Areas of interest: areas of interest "Scenic Spot"
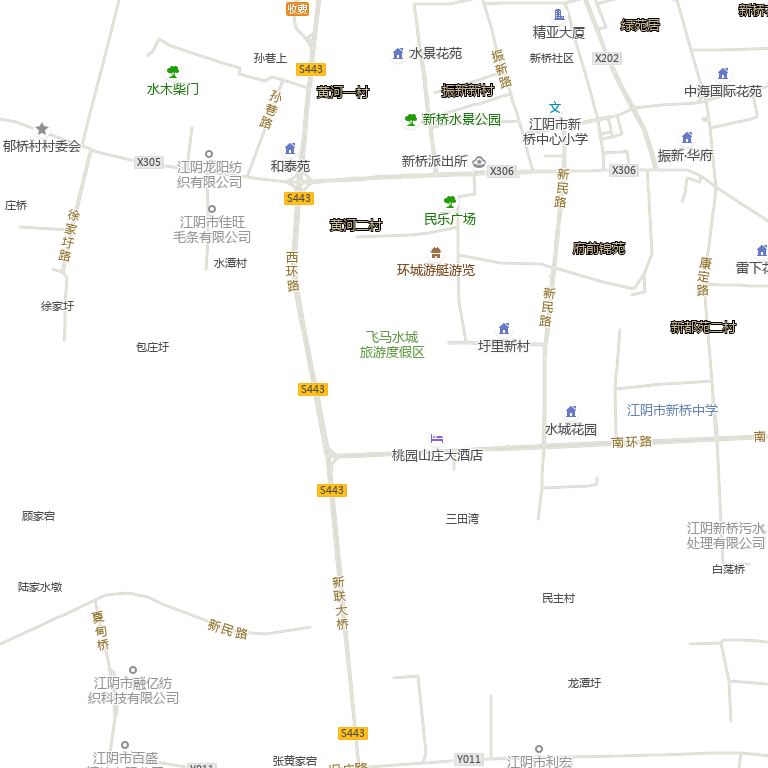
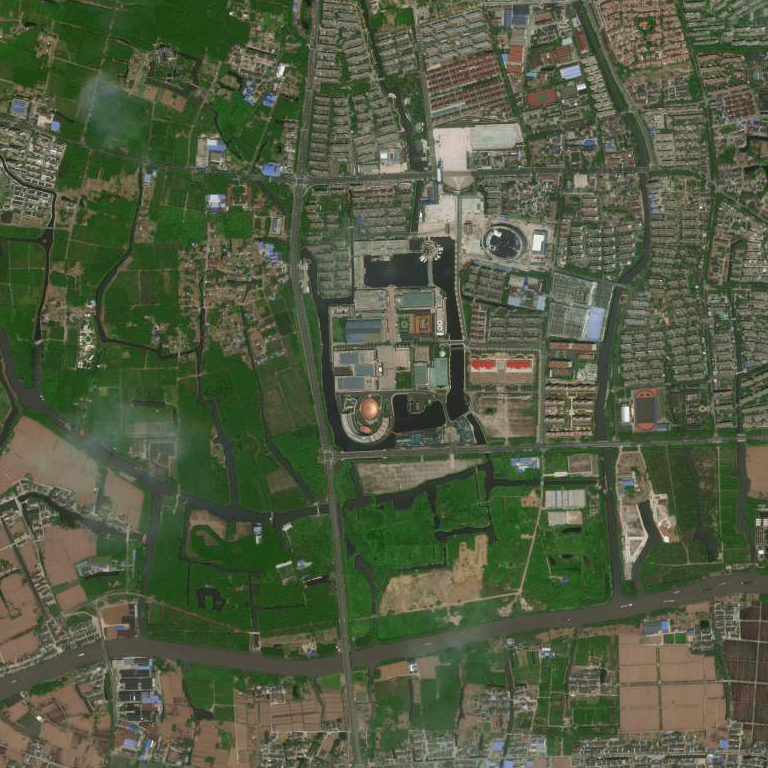